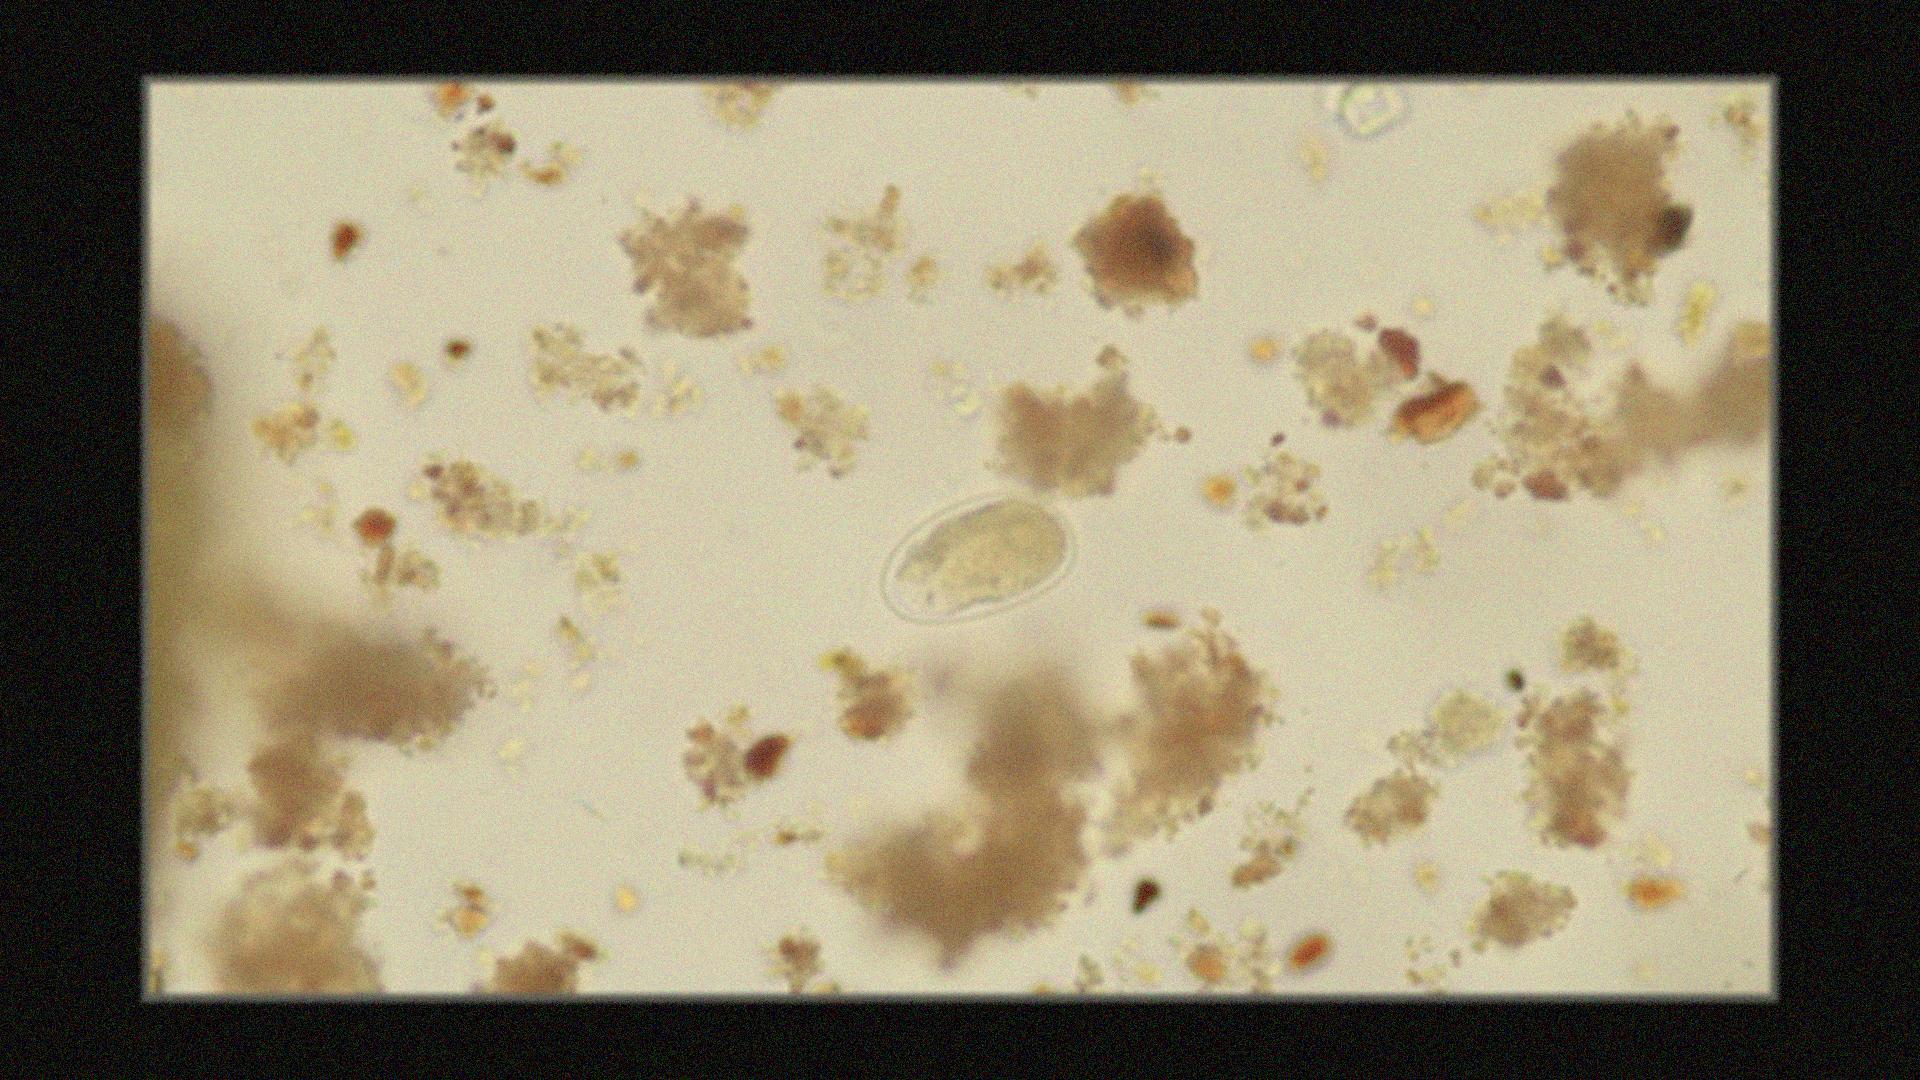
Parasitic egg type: Hookworm egg